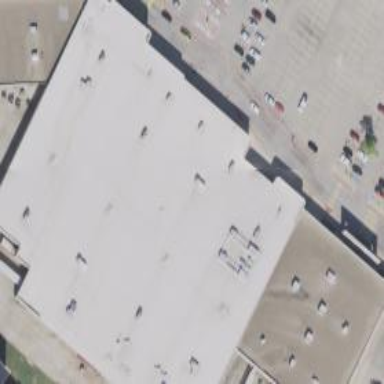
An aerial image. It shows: Supermarket located in building.